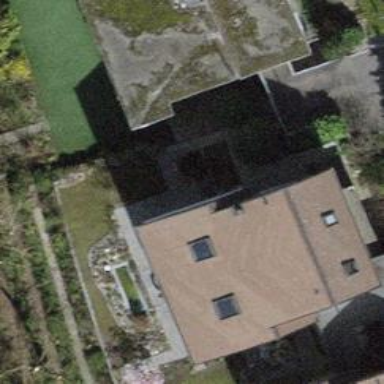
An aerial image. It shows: Building with tiled roof.